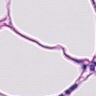
Metastatic tissue present: no